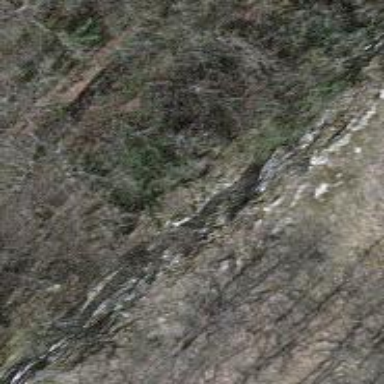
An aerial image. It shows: Cliff in nature.